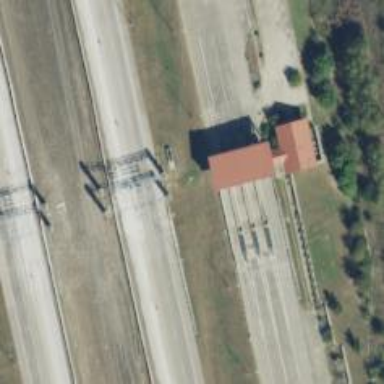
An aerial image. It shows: Toll gantry on the road.